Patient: sex F, age 72
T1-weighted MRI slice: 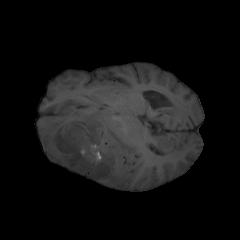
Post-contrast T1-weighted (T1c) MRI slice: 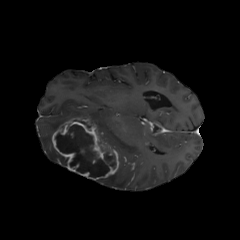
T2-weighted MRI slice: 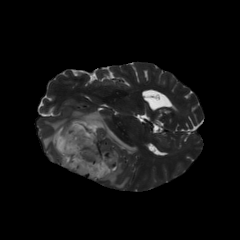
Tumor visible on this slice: yes
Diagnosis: Glioblastoma, IDH-wildtype
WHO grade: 4